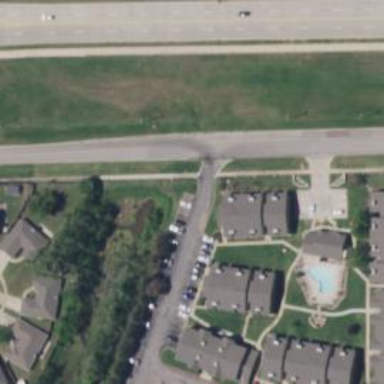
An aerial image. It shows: Tertiary road with bridge and sidewalk on the left.